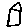
Label: house